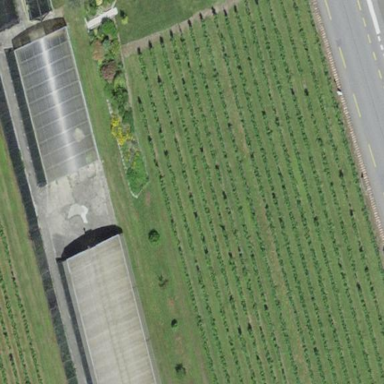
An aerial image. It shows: Vineyard where grapes are grown.